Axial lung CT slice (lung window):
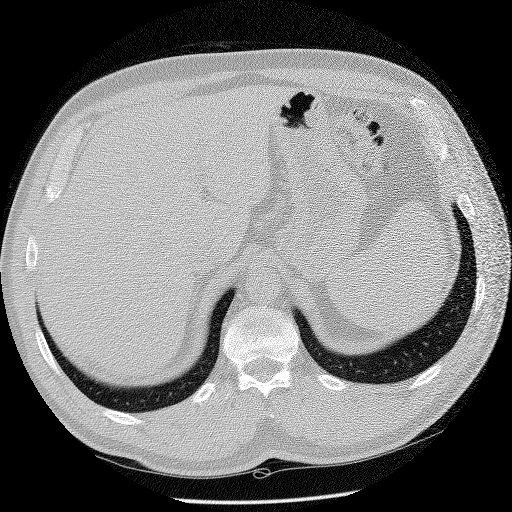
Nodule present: no